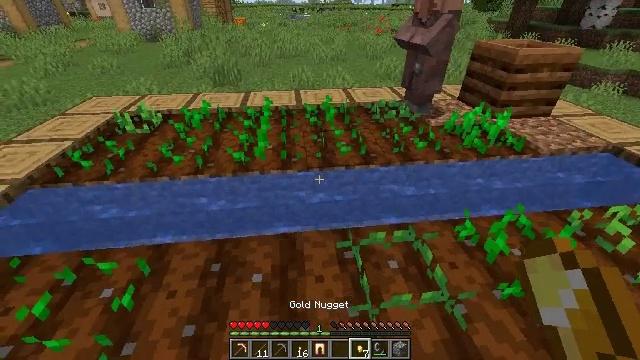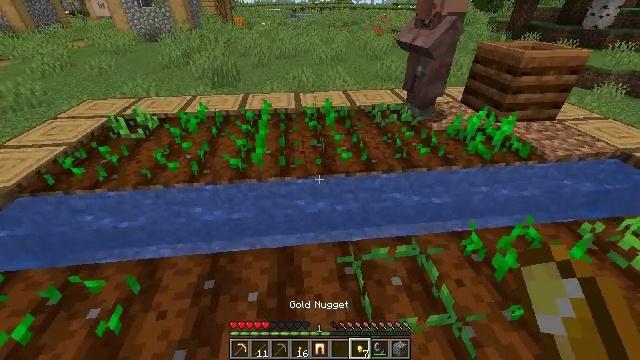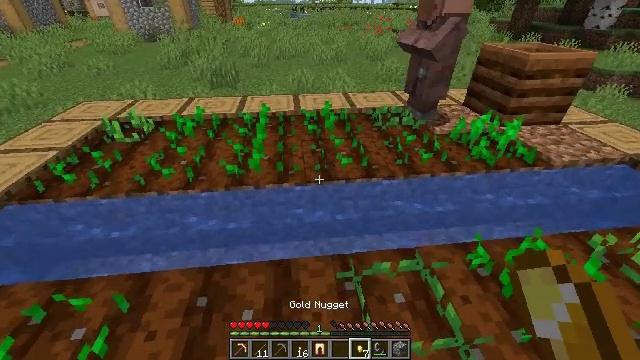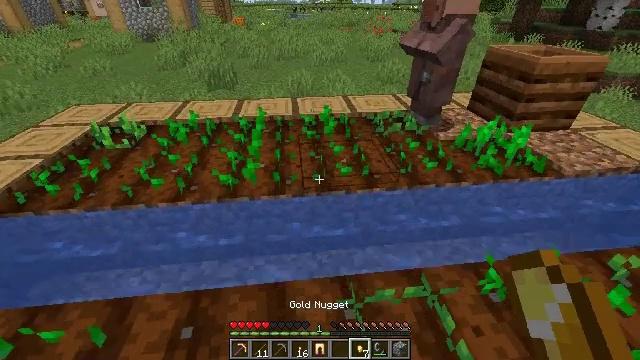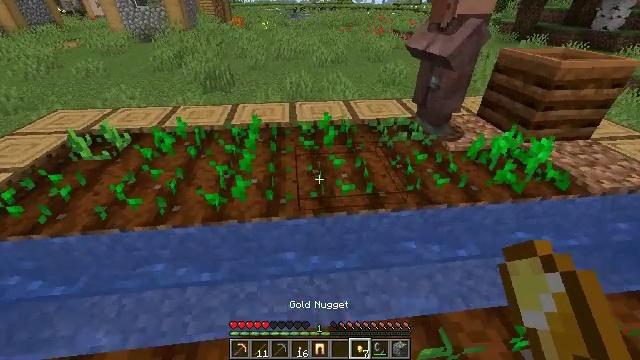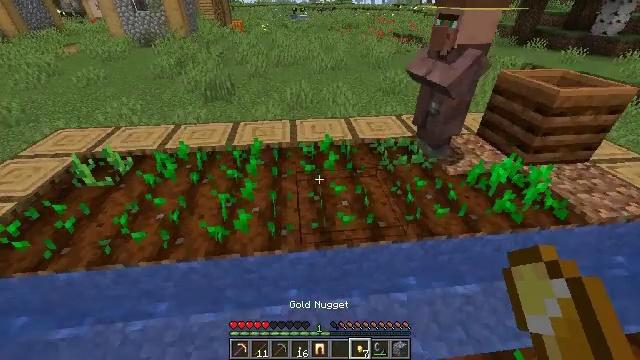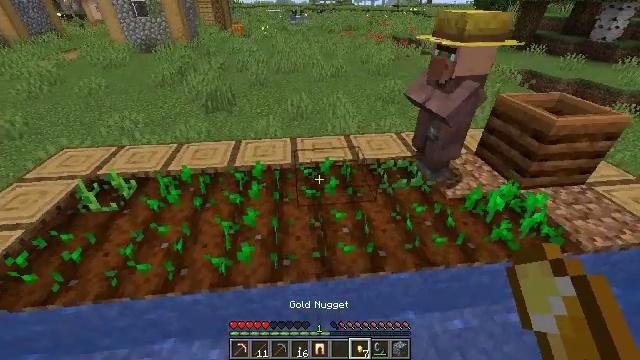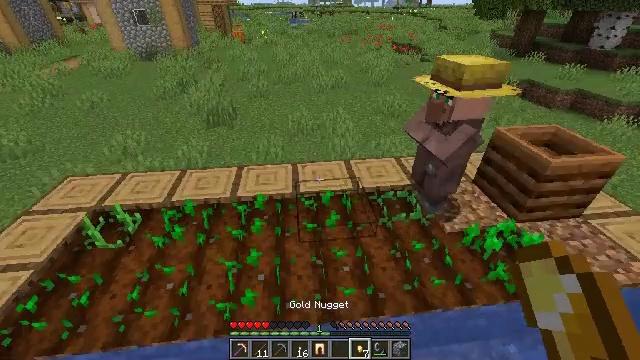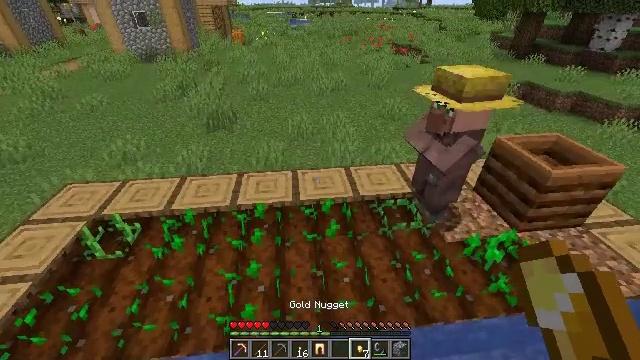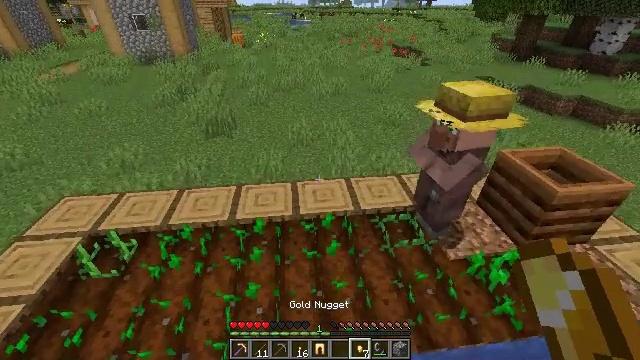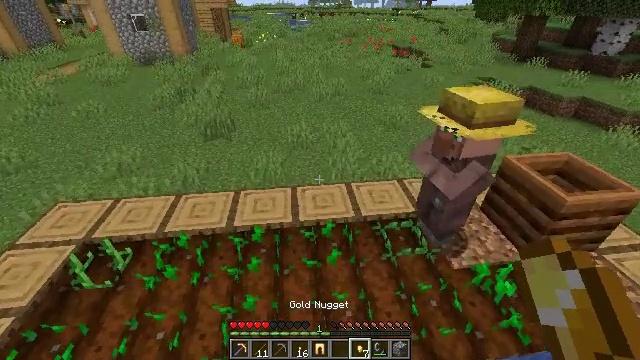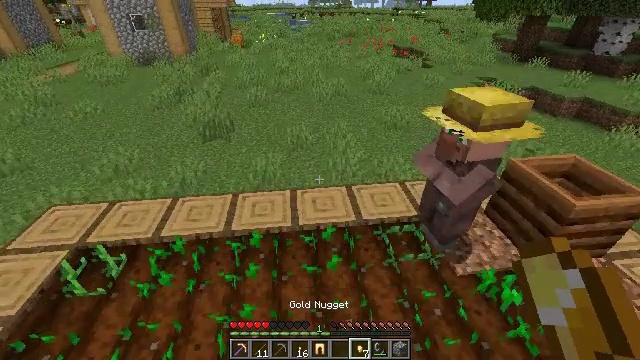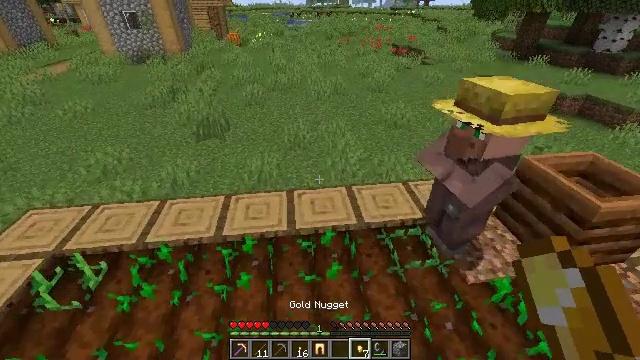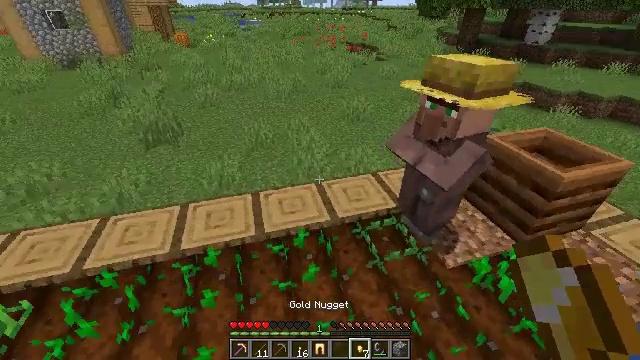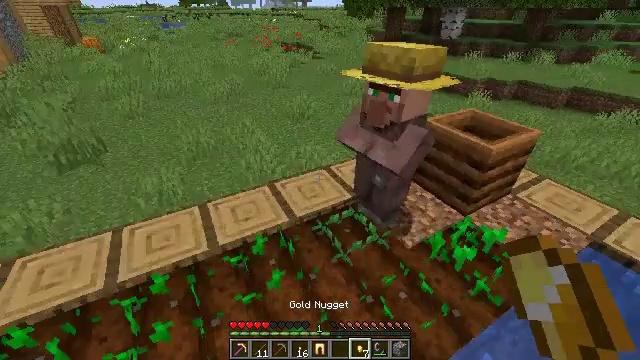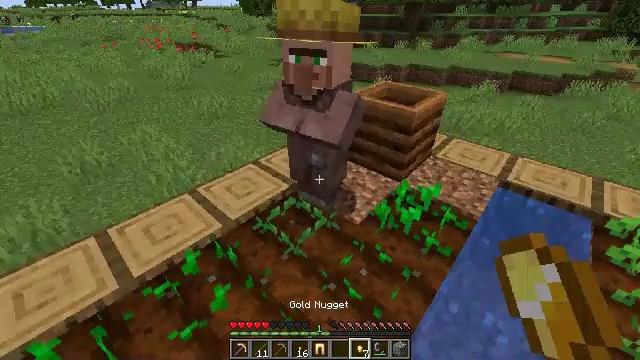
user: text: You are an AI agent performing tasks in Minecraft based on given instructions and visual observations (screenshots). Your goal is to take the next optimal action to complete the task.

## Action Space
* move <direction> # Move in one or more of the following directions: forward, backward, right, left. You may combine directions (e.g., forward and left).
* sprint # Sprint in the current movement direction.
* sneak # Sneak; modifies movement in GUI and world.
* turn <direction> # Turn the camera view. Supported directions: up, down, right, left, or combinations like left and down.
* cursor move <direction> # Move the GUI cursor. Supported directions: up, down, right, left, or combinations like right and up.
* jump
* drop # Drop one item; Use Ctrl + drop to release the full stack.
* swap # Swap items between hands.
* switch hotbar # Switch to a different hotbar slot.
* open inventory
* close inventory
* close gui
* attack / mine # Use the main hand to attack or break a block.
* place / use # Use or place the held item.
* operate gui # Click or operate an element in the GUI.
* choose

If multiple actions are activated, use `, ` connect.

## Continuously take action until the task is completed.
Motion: motion action
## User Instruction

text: Remove a gold nugget from the inventory.
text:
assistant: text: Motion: move forward
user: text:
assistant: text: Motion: move forward
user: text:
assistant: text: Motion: move forward
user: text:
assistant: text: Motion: move forward
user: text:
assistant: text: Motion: move forward, jump
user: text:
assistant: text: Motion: move forward, jump
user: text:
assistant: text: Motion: move forward, jump
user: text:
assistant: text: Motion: move forward, jump
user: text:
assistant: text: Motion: move forward, jump
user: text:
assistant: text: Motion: move forward, jump
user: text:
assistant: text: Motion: move forward, jump
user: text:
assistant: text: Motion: move forward, jump
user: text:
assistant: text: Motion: move forward, turn right, jump
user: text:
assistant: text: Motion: move forward, turn right, jump
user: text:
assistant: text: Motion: move forward, turn right, jump
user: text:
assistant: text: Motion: move forward, turn right, jump
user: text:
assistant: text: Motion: move forward, turn right
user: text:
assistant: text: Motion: turn right
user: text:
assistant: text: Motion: turn right
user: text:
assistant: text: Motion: turn right
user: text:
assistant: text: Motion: no_op
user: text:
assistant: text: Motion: no_op
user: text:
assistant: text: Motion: no_op
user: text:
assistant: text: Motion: turn left and down
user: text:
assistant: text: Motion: turn left and down
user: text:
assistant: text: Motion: turn left and down
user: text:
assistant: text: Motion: turn left and down
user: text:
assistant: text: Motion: no_op
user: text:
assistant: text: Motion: no_op
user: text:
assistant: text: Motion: no_op